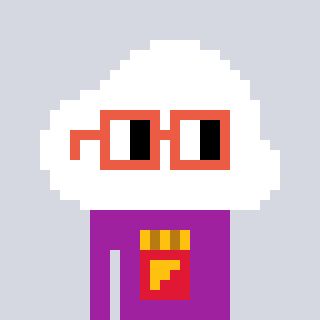
a pixel art character with square orange glasses, a cloud-shaped head and a magenta-colored body on a cool background